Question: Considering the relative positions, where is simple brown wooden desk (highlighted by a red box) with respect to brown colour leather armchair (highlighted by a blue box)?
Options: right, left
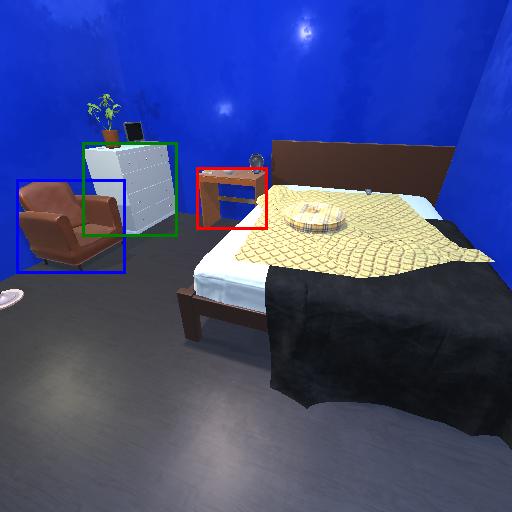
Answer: right